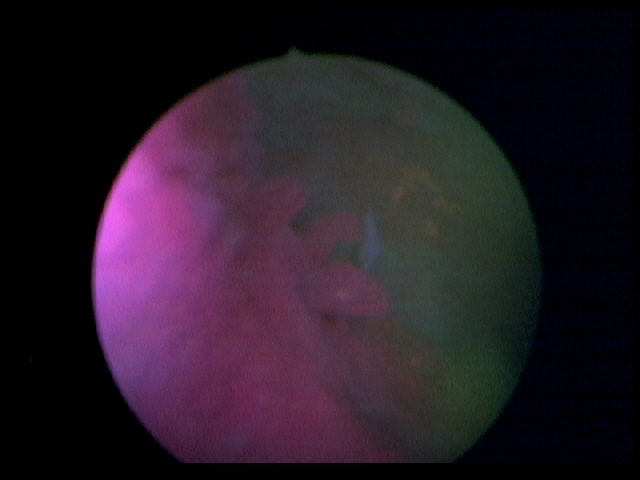
Modality: BLC
Class: Malignant
Subclass: LowGradePapillary
Lesion: L1
Stage: T1
Morphology: Papillary
Bladder cancer association: Yes